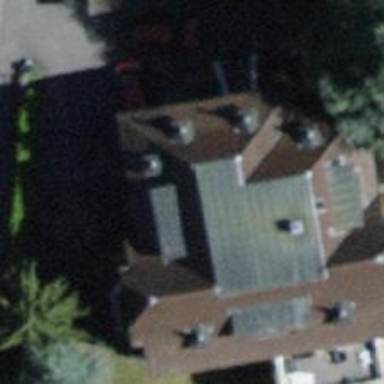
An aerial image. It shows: Hotel.